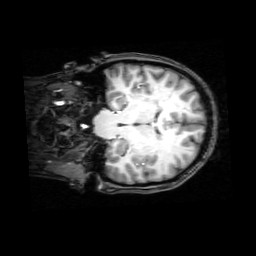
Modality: T1w
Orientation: coronal
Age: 21
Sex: female
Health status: healthy
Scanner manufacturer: philips
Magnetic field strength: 3 T
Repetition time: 0.008 s
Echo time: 0.0037 s